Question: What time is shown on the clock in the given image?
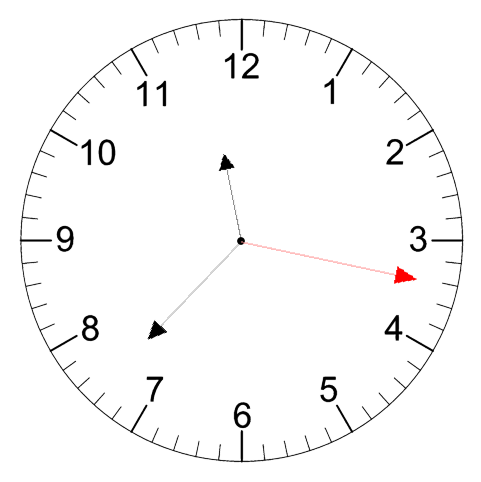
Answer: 11:37:17